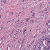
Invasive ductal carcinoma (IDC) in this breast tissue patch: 1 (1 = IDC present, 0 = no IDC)